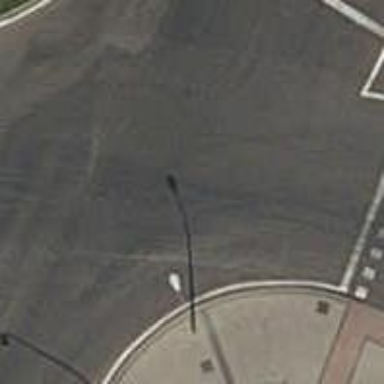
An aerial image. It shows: Road with traffic signals.